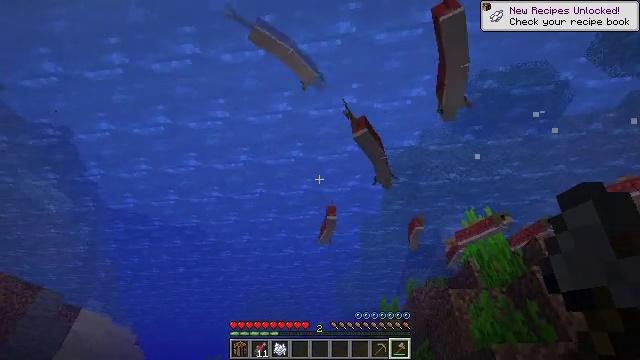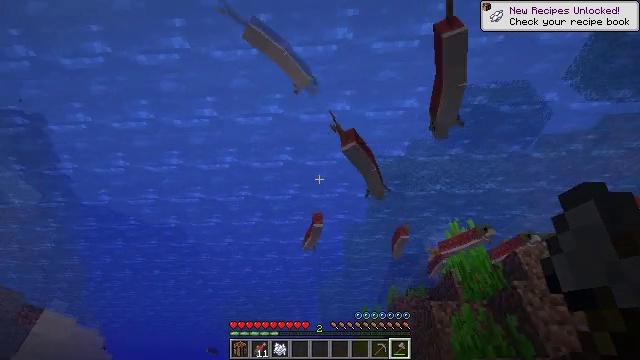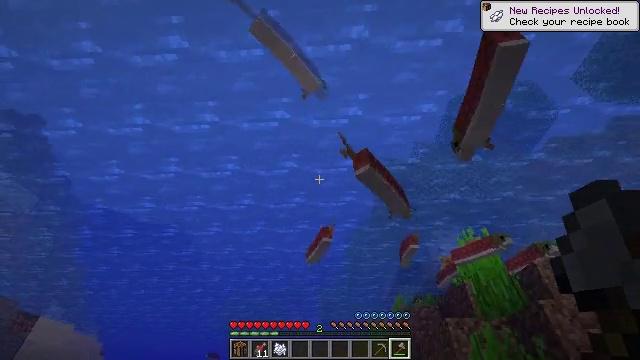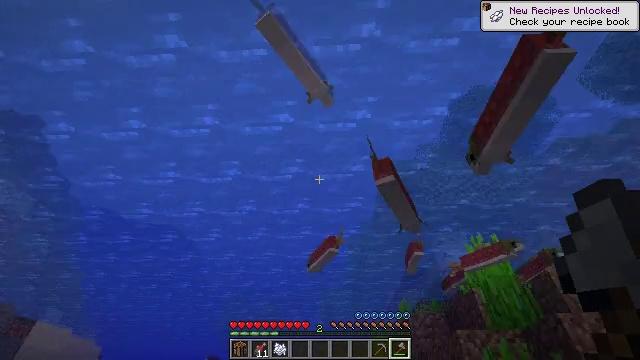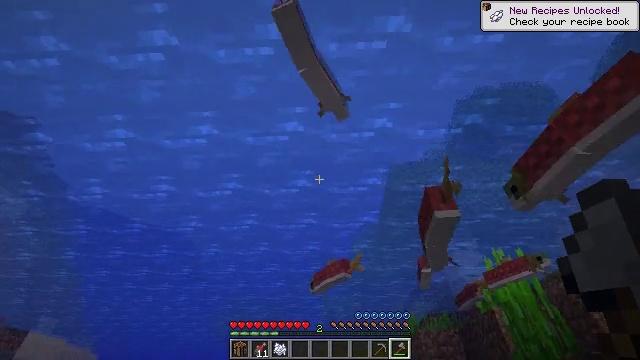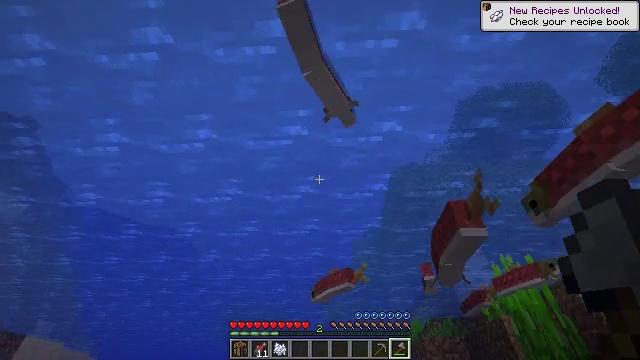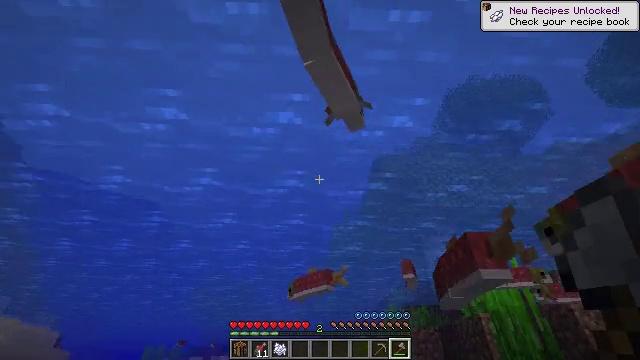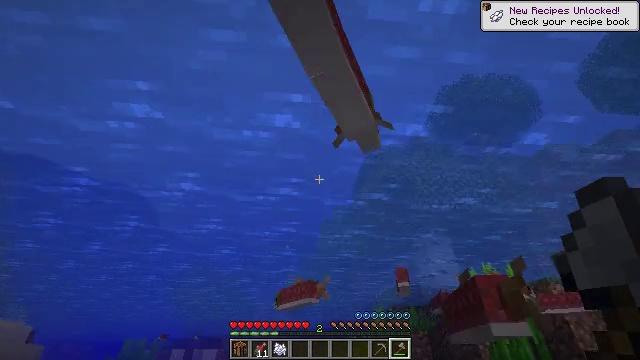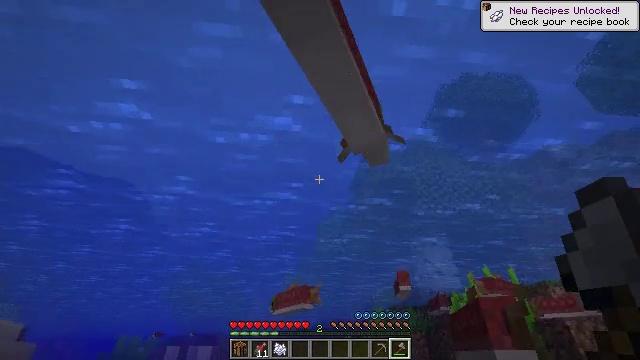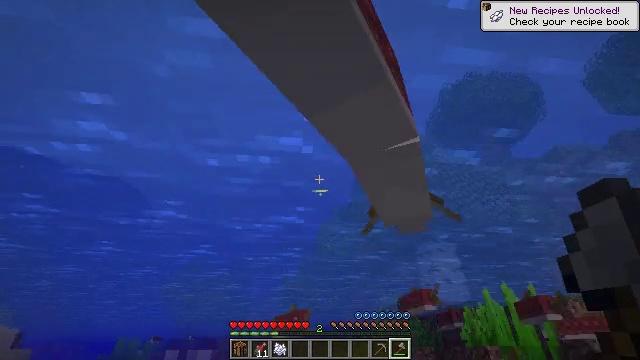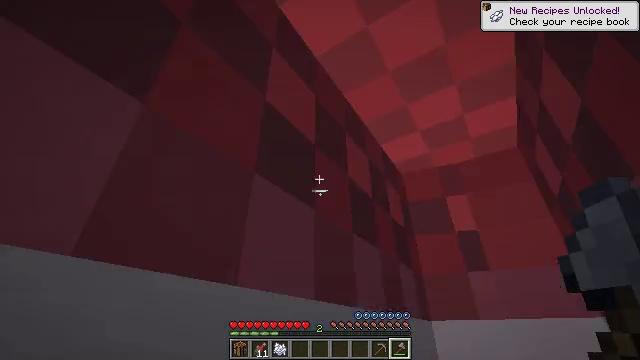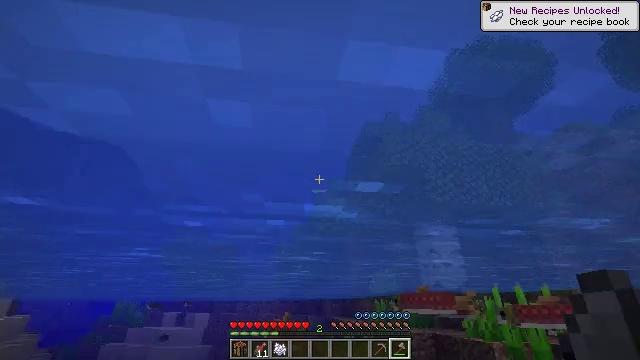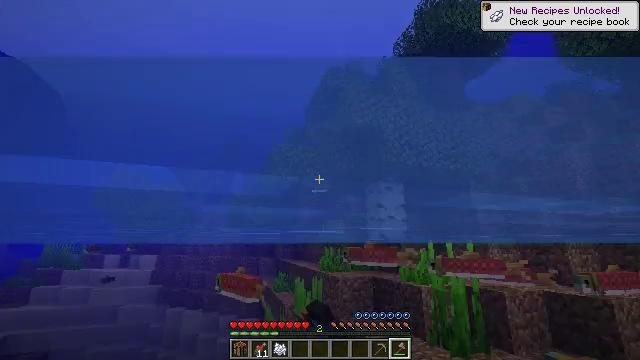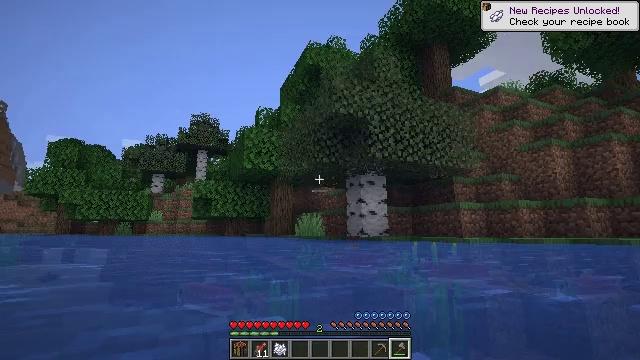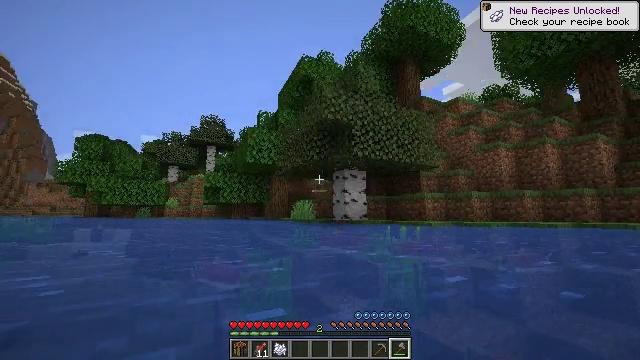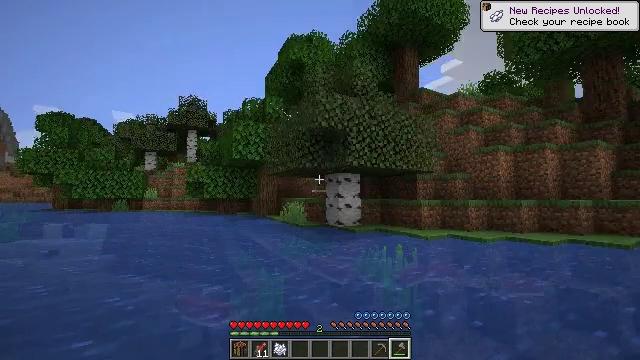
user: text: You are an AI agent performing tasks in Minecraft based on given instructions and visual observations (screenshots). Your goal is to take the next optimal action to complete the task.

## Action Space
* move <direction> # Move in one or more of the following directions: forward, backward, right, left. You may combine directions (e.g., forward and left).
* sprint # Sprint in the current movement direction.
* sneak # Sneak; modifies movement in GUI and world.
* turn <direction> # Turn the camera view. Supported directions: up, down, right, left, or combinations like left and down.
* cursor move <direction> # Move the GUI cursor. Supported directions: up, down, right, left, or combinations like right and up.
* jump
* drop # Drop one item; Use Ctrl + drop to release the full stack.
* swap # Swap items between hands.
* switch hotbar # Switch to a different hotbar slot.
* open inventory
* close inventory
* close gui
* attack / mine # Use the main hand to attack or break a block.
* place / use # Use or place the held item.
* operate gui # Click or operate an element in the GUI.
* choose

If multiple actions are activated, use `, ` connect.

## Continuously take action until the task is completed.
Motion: motion action
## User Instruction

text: Hunt fish.
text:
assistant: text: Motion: move forward, sprint, turn right, jump
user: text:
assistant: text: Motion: move forward, sprint, jump
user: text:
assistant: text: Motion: move forward, sprint, jump
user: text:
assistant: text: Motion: move forward, sprint, jump
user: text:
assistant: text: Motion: move forward, sprint, jump
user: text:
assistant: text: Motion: move forward, sprint, turn right and down, jump
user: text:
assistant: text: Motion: move forward, sprint, turn right and down, jump
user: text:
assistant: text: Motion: move forward, sprint, jump
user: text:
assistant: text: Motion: move forward, sprint, jump
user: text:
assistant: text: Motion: move forward, sprint, turn down, jump
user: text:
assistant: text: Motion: move forward, sprint, turn right and down, attack / mine, jump
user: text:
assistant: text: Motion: sprint, turn right and down, attack / mine, jump
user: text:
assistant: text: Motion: sprint, turn right and down, attack / mine, jump
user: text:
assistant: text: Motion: sprint, turn right and down, jump
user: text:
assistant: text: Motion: sprint, turn right and down, jump
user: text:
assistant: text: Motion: sprint, turn right and down, jump
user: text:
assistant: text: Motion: sprint, turn right and down, jump
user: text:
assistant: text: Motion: sprint, turn right and down, jump
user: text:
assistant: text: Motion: sprint, turn right and down, jump
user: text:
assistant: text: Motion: sprint, turn right and down, jump
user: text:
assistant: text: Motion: sprint, turn right and down, jump
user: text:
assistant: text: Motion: sprint, turn left, jump
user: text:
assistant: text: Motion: sprint, jump
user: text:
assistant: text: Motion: sprint, jump
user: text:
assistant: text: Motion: sprint, jump
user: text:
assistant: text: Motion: sprint, jump
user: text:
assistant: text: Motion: sprint, turn right and down, jump
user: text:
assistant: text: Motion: sprint, jump
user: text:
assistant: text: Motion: sprint, jump
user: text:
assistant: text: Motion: sprint, jump